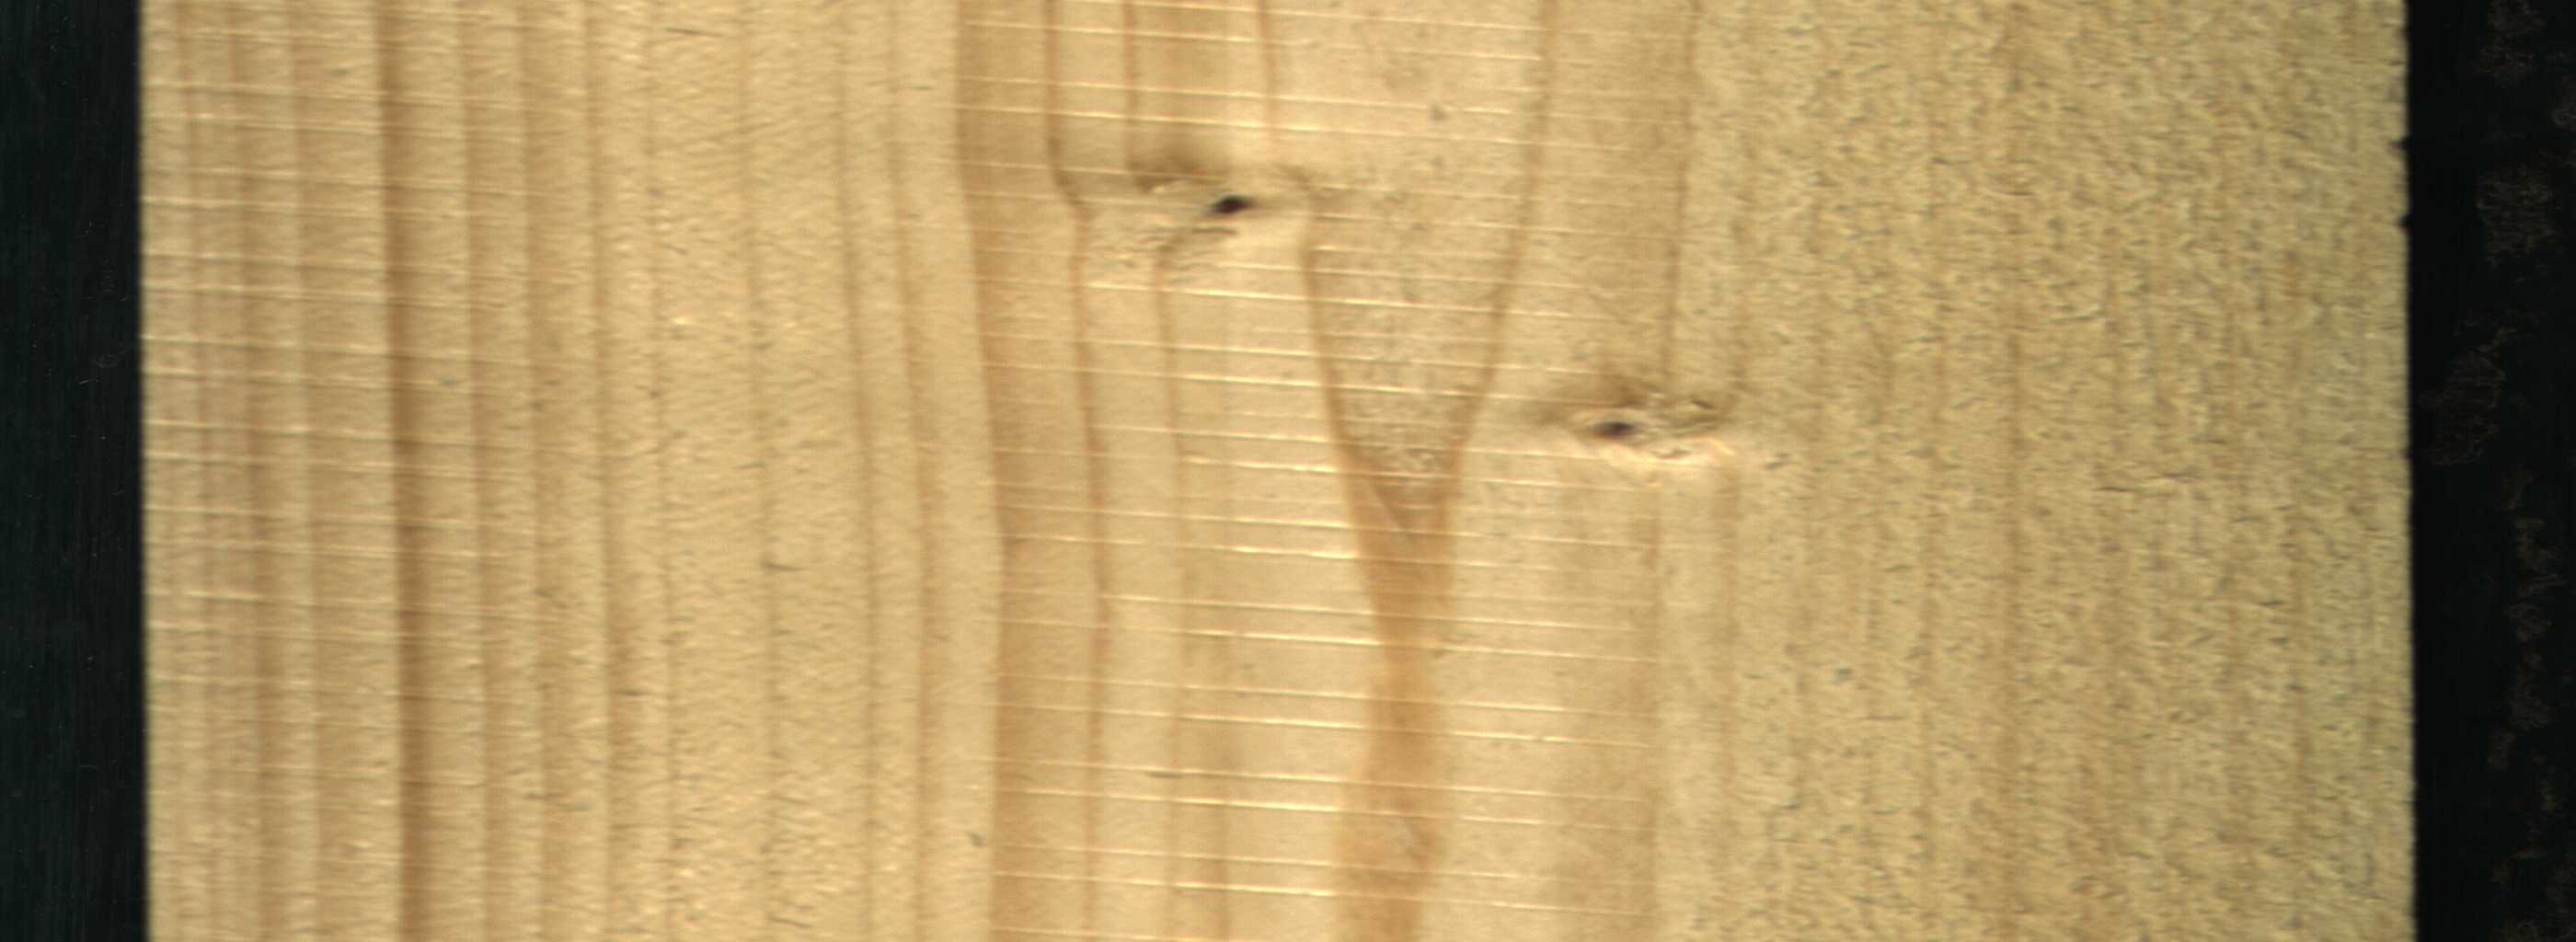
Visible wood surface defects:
Dead_Knot
Live_Knot